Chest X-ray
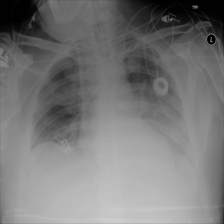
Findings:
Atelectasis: positive
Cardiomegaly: negative
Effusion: negative
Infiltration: negative
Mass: negative
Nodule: negative
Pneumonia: negative
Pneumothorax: negative
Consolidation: negative
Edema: negative
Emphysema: negative
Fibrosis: negative
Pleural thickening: negative
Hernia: negative